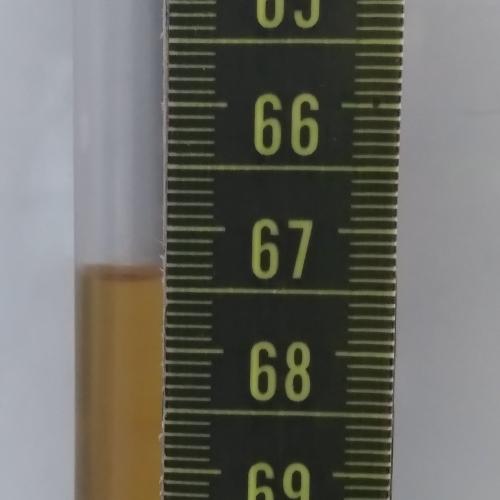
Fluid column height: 67.4 cm